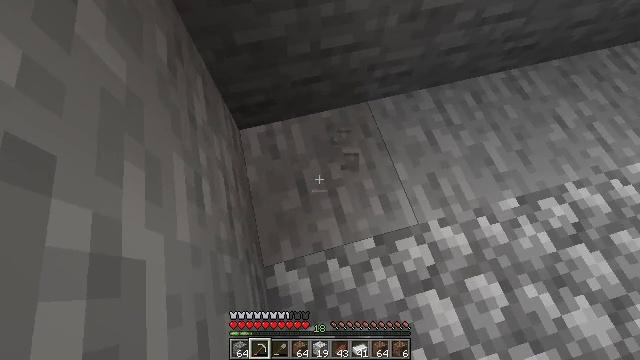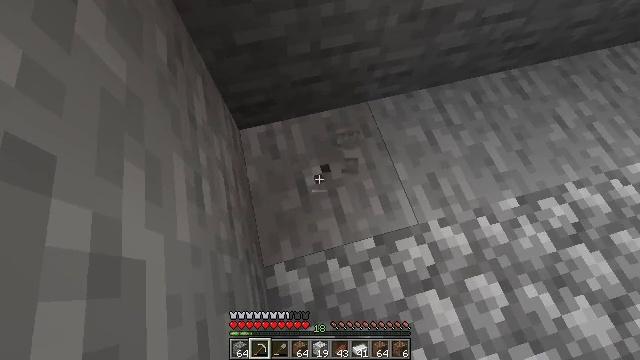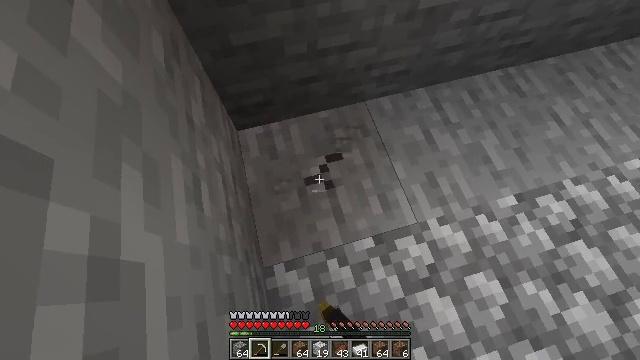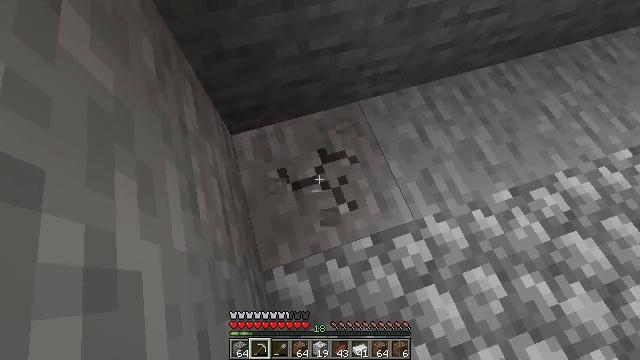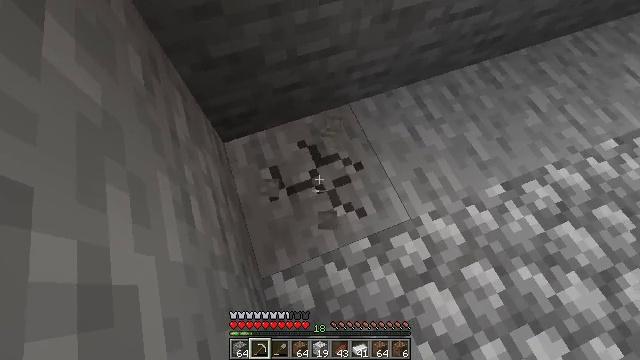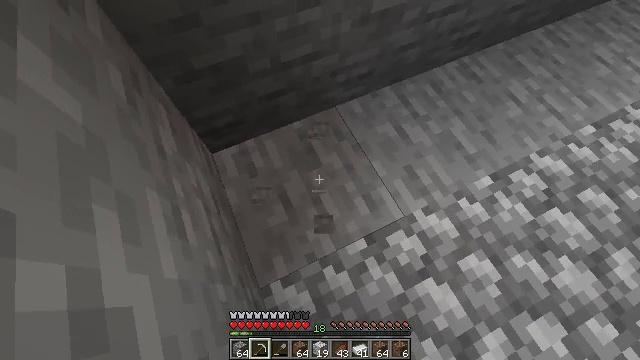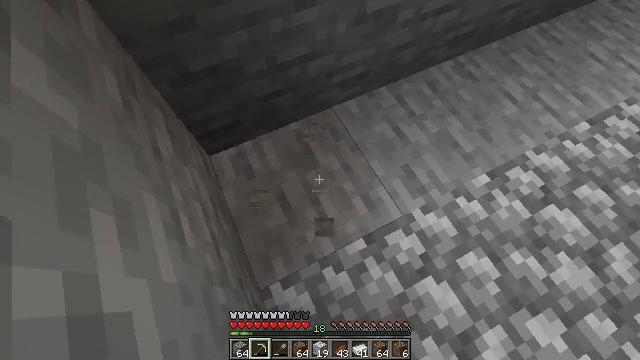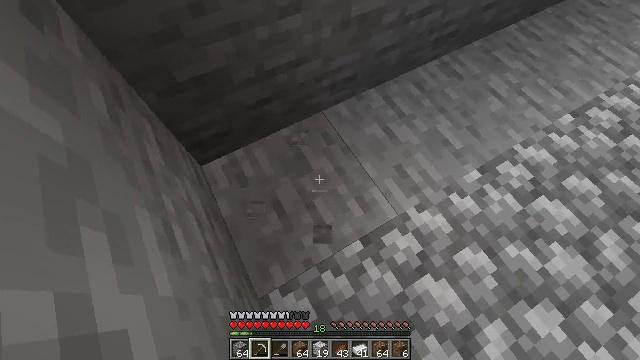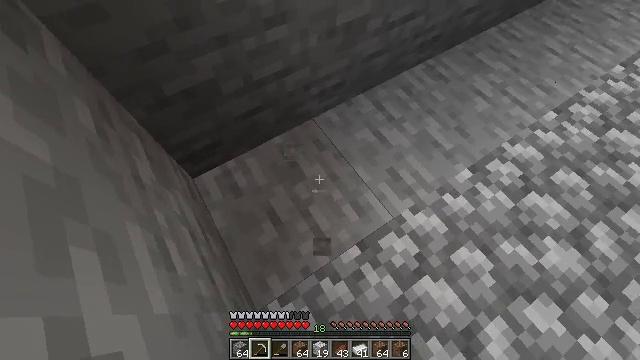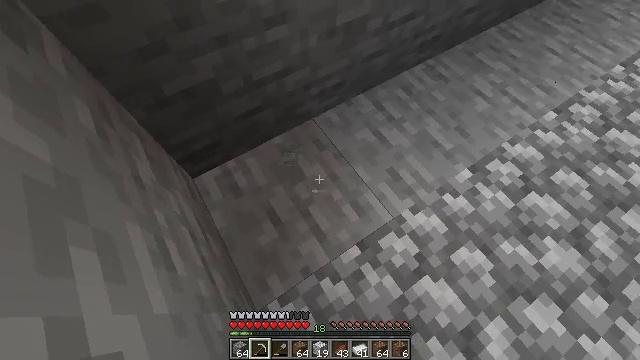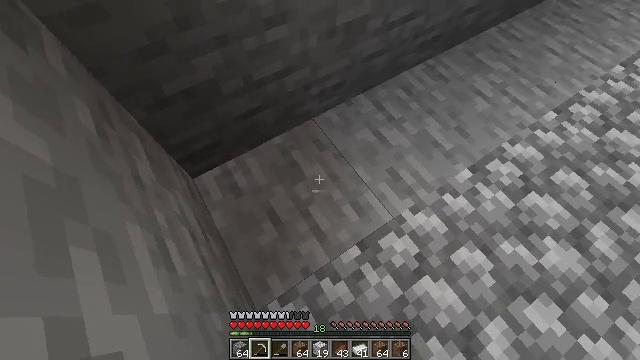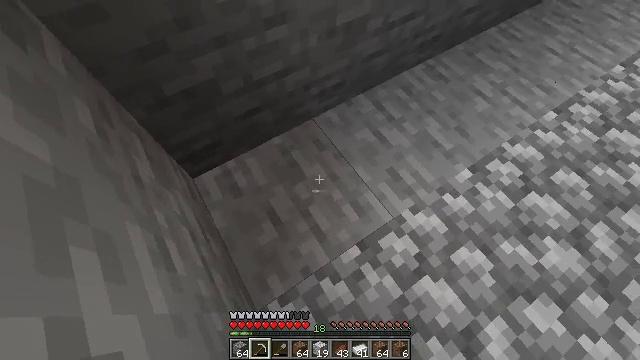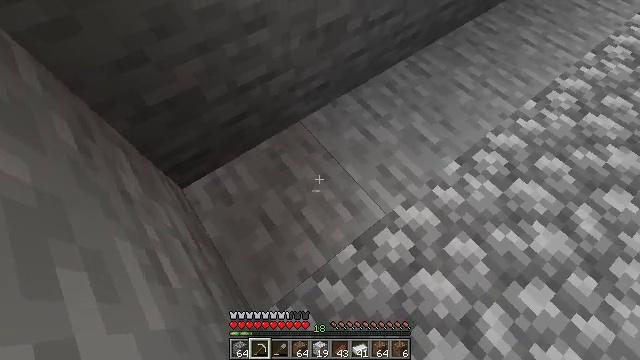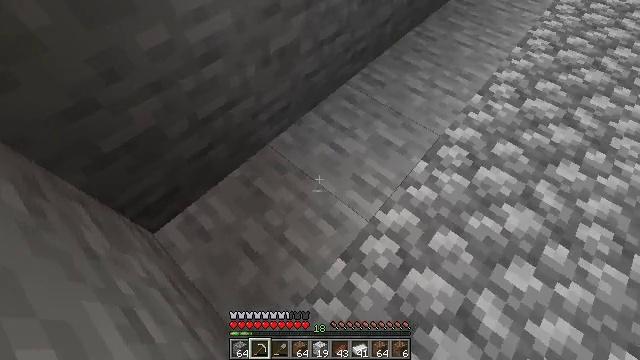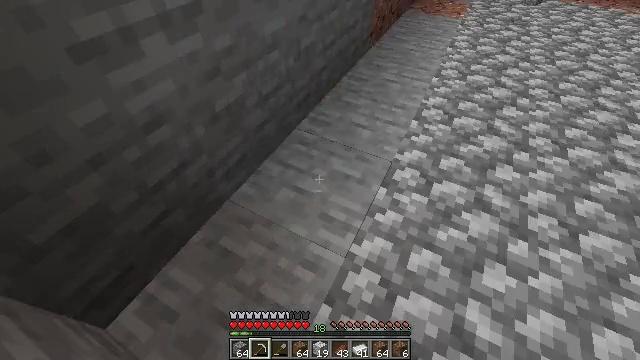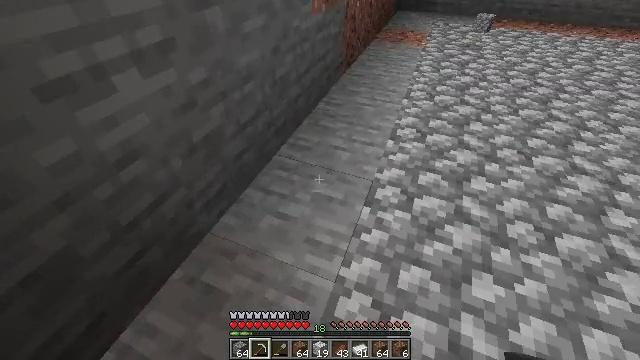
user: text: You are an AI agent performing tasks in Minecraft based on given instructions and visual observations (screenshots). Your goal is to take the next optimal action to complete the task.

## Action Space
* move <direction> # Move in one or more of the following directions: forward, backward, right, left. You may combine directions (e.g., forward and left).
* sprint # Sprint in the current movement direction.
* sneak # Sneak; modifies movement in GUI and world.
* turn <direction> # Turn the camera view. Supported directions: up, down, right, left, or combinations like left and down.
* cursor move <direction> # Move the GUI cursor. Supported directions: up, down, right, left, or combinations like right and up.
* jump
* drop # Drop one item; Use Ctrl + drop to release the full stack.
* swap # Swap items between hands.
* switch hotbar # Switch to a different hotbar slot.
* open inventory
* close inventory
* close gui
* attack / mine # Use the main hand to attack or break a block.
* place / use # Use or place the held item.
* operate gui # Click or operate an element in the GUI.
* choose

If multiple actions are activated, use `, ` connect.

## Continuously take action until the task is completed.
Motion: motion action
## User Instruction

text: Mine the wall torch to remove it.
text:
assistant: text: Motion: attack / mine
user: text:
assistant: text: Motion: attack / mine
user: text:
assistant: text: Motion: turn right, attack / mine
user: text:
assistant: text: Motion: turn right, attack / mine
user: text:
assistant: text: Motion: turn right
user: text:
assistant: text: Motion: turn right
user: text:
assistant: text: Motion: turn right
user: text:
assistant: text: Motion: turn right and up
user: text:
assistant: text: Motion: no_op
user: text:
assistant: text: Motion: no_op
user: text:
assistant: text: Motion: no_op
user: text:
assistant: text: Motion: turn right
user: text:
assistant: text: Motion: turn right and up
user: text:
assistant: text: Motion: turn right and up
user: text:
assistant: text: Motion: turn right and up
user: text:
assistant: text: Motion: turn right and up
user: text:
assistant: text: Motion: turn right and up
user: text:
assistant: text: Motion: turn right and up
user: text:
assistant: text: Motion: turn right and up
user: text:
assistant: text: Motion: no_op
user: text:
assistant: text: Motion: no_op
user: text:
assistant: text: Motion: no_op
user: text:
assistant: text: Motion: no_op
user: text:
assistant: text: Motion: no_op
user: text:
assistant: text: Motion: no_op
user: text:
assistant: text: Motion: no_op
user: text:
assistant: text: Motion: no_op
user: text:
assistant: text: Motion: no_op
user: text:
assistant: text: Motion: no_op
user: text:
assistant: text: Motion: no_op